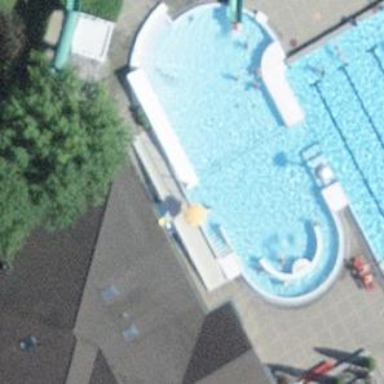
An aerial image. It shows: Swimming pool located in leisure land.